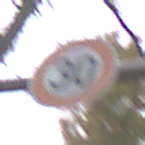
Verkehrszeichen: Geschwindigkeit30
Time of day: Midday
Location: Outdoor (Nature)
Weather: Overcast
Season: Autumn
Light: Natural